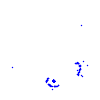
Particle: proton